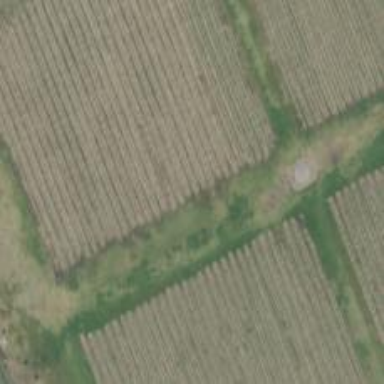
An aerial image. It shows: Agricultural area marked by row of trees.